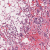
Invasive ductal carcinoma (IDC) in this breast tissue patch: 1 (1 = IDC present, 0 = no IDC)